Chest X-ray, PA view. Patient: 62 years old, sex M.
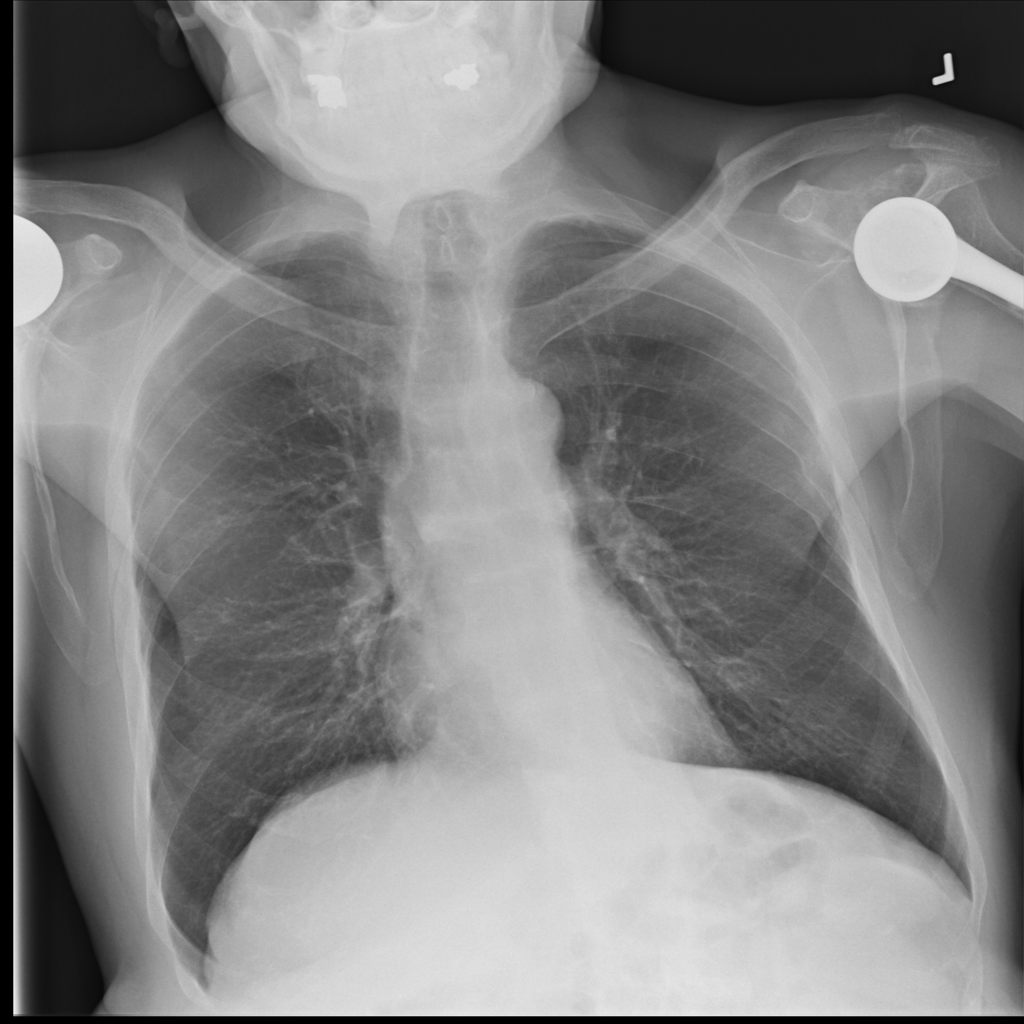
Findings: No Finding